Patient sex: M
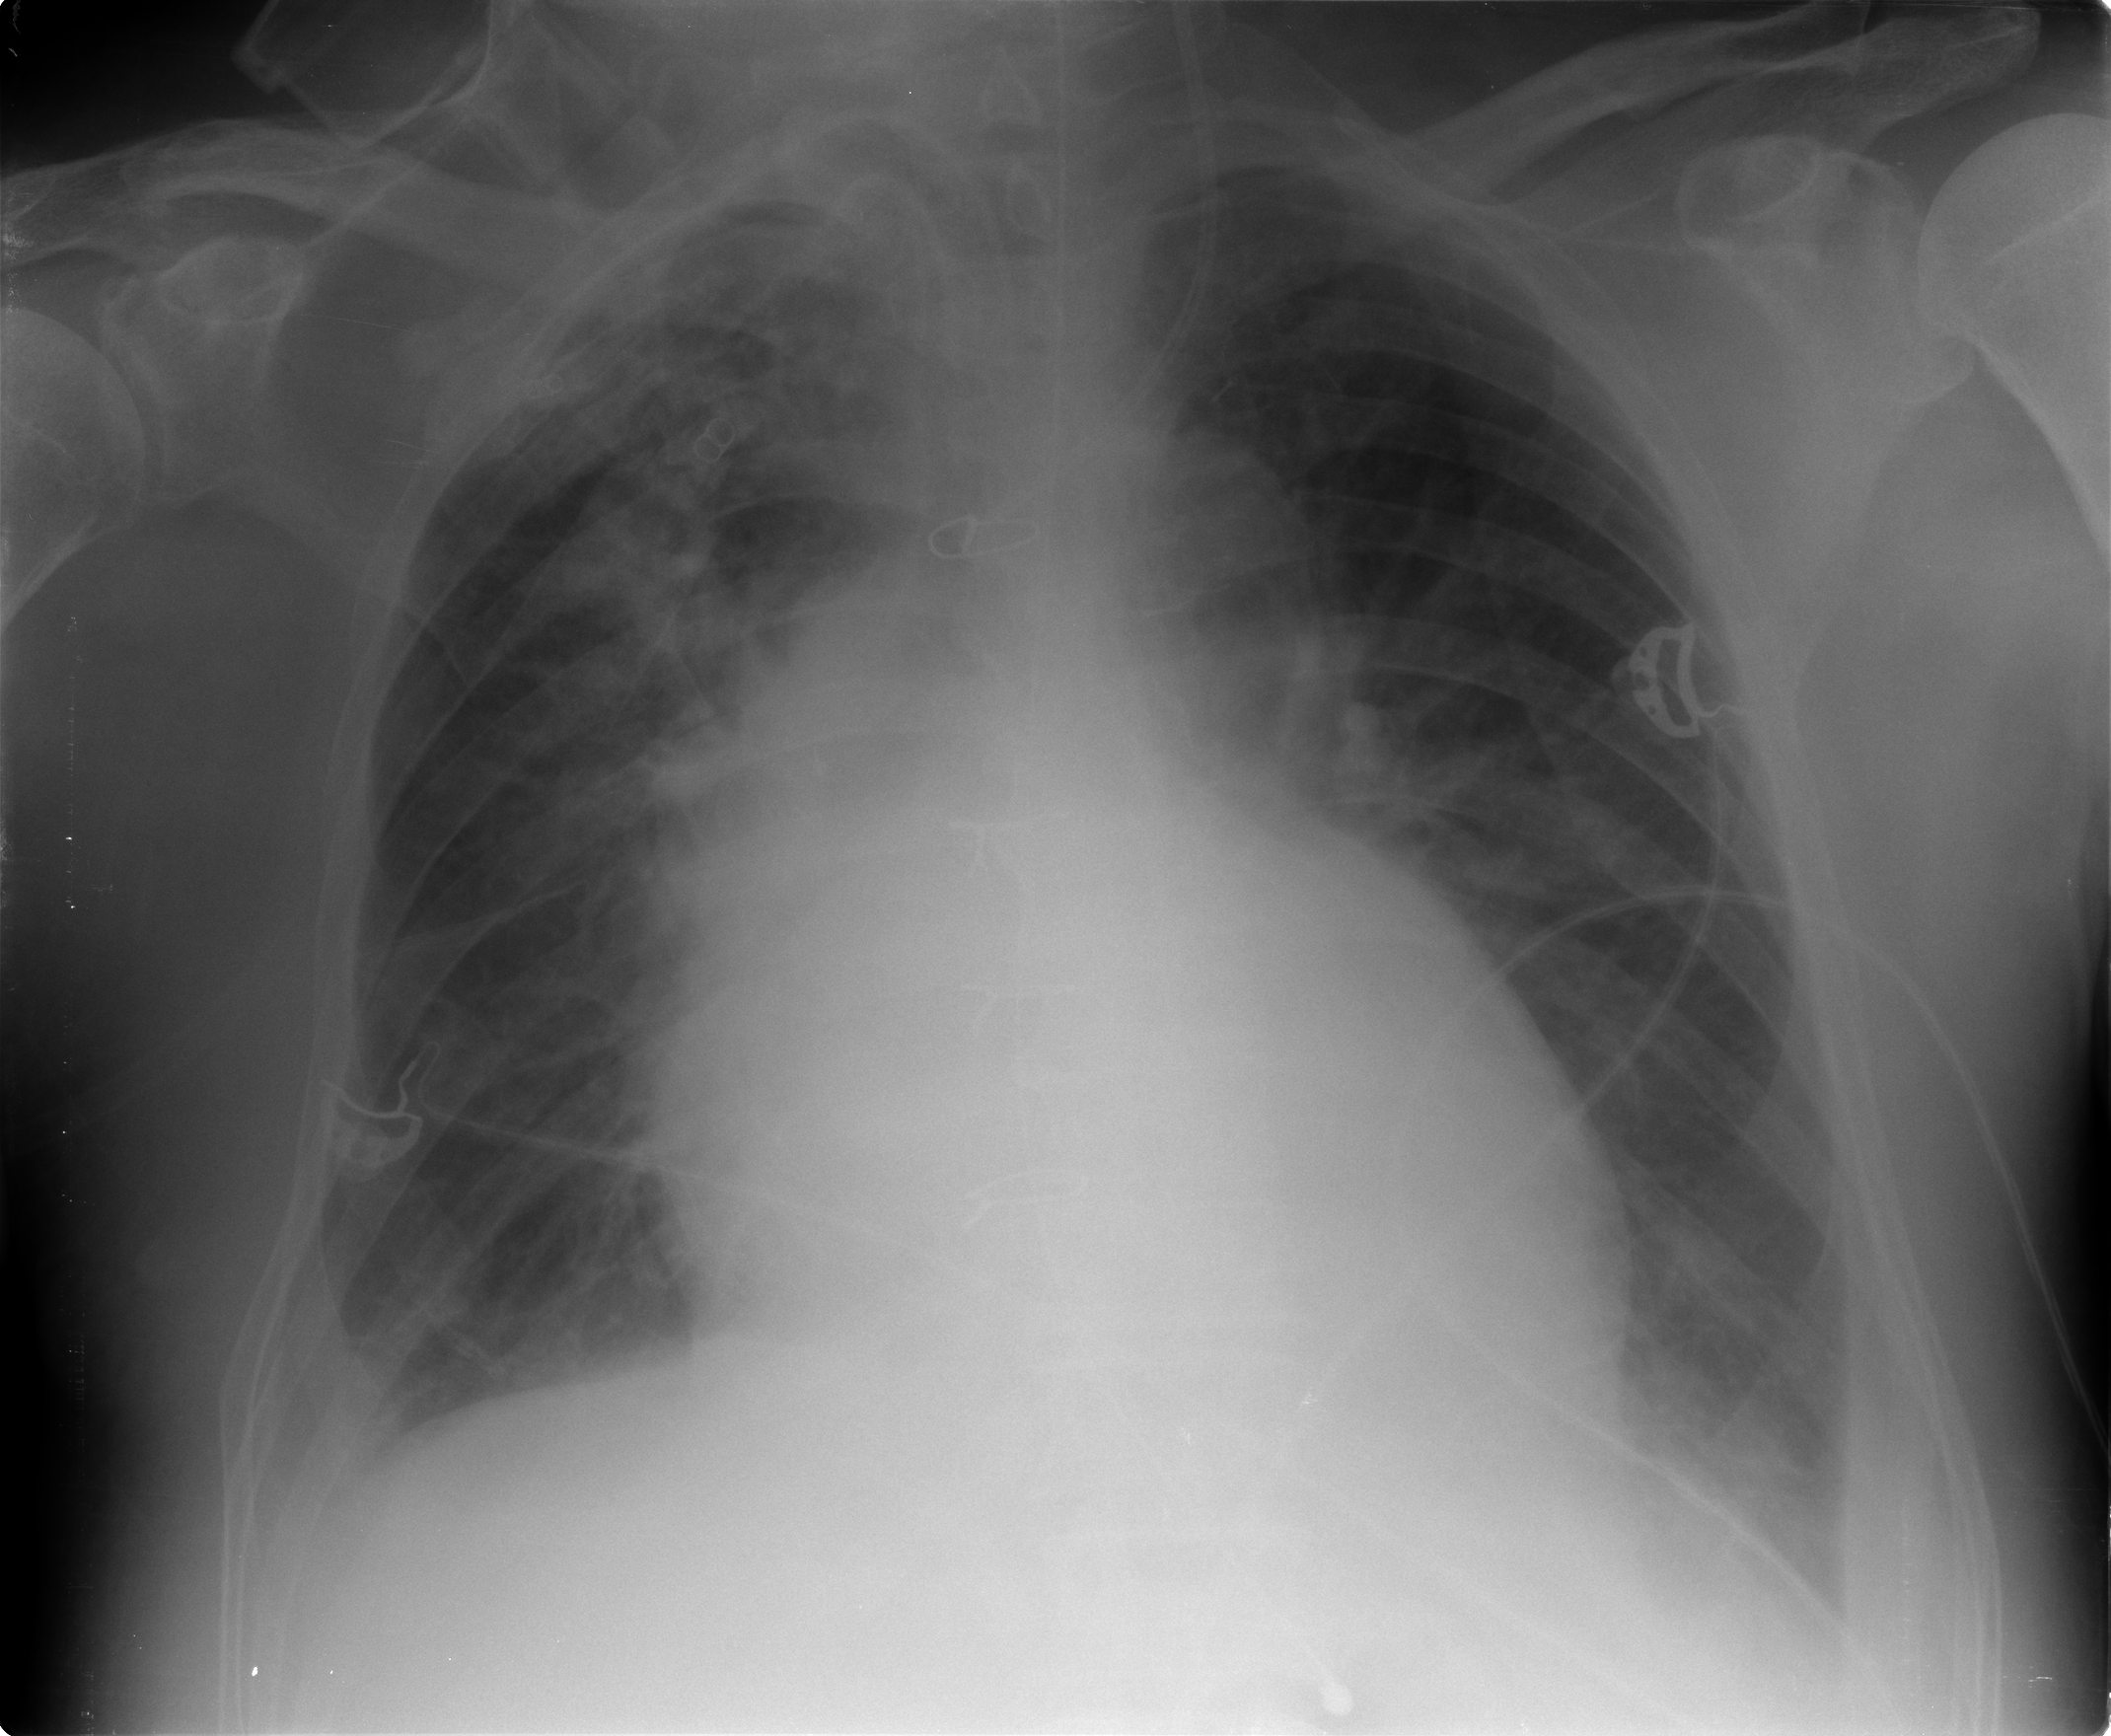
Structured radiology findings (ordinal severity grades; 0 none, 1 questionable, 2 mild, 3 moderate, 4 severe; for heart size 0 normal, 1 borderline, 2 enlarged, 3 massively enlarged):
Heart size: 3
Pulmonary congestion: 3
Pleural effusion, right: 2
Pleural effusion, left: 2
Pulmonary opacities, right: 2
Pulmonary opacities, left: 0
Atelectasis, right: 2
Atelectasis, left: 0